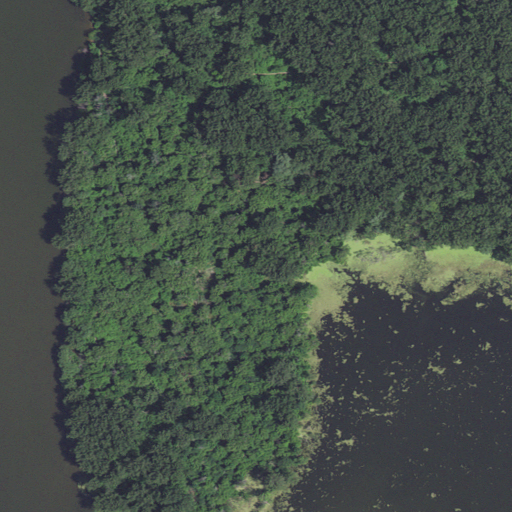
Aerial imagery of island in Michigan named Skull Island containing woody wetlands, open water, herbaceous wetlands, and evergreen forest